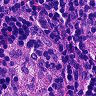
Metastatic tissue present: no